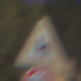
Verkehrszeichen: DoppelkurveZunaechstLinks
Zusatzzeichen unten: Geschwindigkeit70
Umgebung: Outdoor, Nature
Tageszeit: Midday
Wetter: PartlyCloudy
Licht: Natural
Jahreszeit: NotSpecified
Kontrast: HighContrast